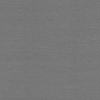
Label: dusty